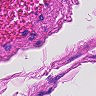
Metastatic tissue present: no